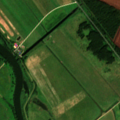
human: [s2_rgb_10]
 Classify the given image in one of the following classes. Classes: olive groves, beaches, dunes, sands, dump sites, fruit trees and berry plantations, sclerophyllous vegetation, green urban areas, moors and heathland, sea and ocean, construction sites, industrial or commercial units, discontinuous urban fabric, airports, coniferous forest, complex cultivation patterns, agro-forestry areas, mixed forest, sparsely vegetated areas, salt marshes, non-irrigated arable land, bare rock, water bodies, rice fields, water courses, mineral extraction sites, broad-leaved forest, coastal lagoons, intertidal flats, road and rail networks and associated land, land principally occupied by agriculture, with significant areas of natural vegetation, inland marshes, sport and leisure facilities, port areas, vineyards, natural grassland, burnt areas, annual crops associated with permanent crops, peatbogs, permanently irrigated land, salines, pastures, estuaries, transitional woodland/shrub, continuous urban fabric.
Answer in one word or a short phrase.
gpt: pastures, broad-leaved forest, peatbogs, water courses